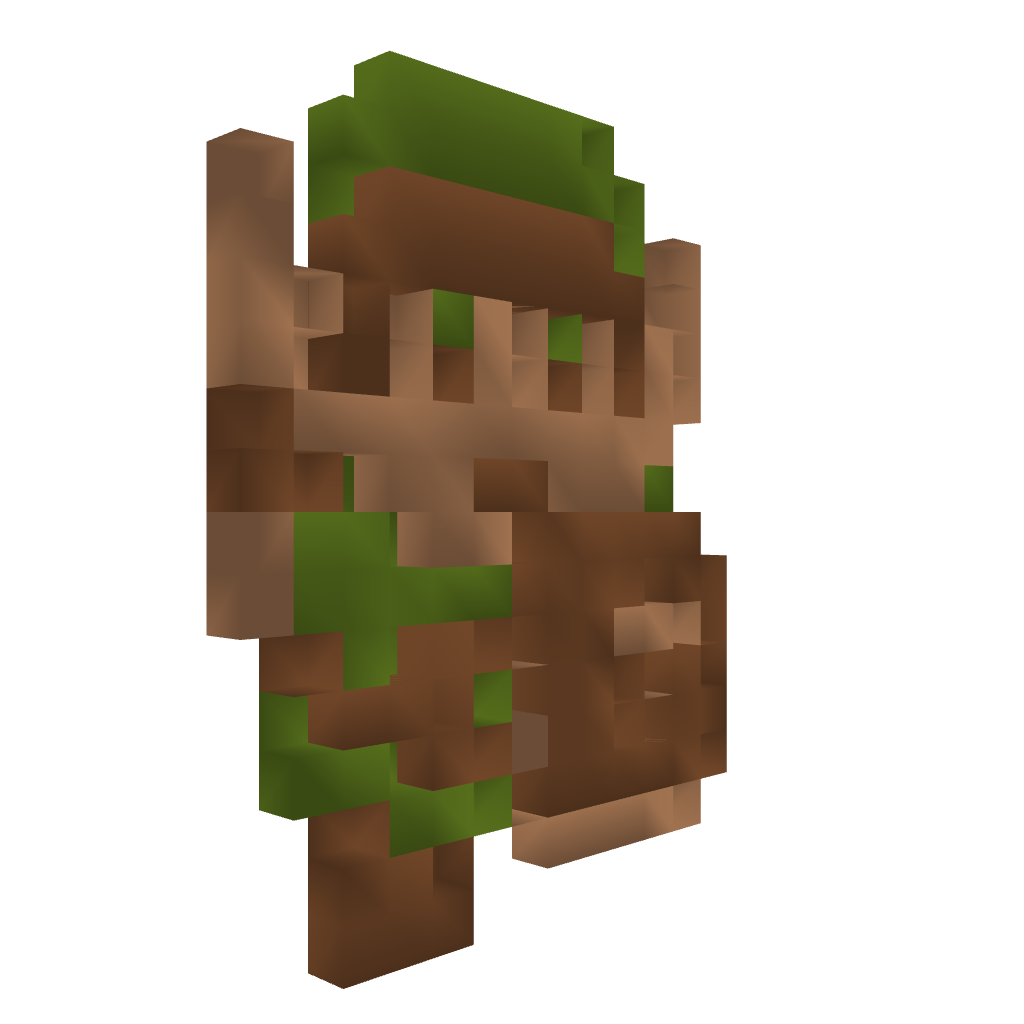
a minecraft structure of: Link 8-Bit Style